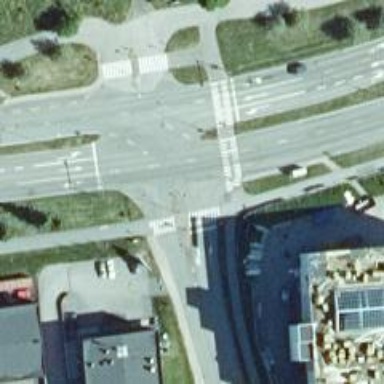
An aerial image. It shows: Crossing with island in the road.